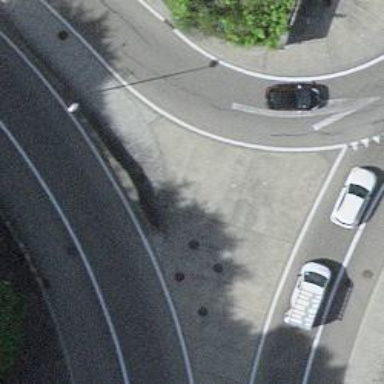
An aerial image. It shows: Primary highway passing through tunnel with asphalt surface. There is cycle track on the right side of the highway.